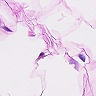
Metastatic tissue present: no